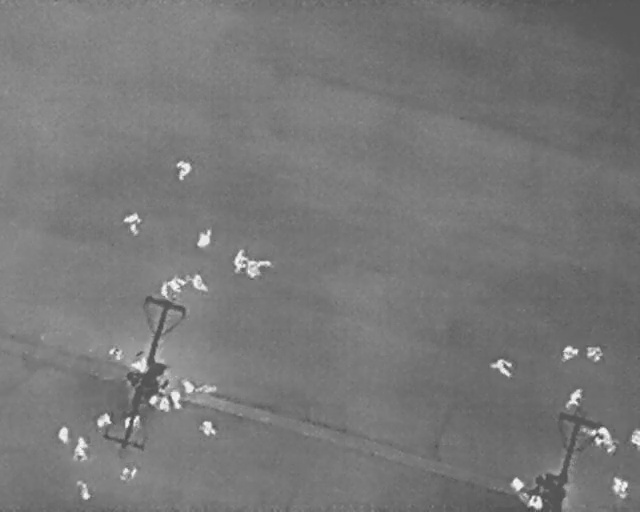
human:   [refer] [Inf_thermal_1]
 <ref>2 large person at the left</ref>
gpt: <box>[[26, 31, 30, 34, 2], [18, 41, 22, 45, 2]]</box>

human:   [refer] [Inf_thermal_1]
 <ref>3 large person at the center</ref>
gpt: <box>[[30, 44, 33, 48, 2], [38, 49, 41, 54, 2], [29, 53, 32, 57, 2]]</box>

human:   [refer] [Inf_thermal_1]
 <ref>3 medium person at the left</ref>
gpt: <box>[[26, 54, 29, 57, 2], [24, 55, 27, 57, 2], [16, 67, 19, 70, 2]]</box>

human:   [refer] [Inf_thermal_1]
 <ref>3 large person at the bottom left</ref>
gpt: <box>[[20, 68, 23, 72, 2], [8, 83, 11, 86, 2], [10, 86, 15, 89, 2]]</box>

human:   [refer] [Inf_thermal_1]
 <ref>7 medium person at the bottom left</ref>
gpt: <box>[[28, 73, 30, 76, 2], [25, 76, 28, 79, 2], [24, 77, 27, 79, 2], [19, 80, 22, 84, 2], [14, 80, 16, 83, 153], [19, 90, 21, 94, 2], [11, 94, 14, 96, 166]]</box>

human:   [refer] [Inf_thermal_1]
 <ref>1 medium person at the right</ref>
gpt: <box>[[87, 67, 90, 70, 2]]</box>

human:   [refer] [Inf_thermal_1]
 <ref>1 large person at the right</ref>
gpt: <box>[[91, 67, 94, 71, 2]]</box>

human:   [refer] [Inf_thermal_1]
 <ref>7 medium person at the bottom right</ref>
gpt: <box>[[87, 76, 91, 78, 35], [93, 83, 96, 85, 153], [97, 84, 100, 86, 2], [94, 93, 97, 95, 2], [96, 94, 98, 96, 2], [79, 92, 82, 95, 2], [82, 96, 84, 99, 2]]</box>

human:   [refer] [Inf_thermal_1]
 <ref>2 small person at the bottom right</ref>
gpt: <box>[[92, 84, 94, 87, 2], [94, 86, 96, 89, 2]]</box>